Question: Why is that the last element goes downward when the browser is being re-sized? Here's my markup. It's only the last element that is going down.
'''
<div id="bct-items-container">
<div class="bct-items">
<img src="assets/images/jobs-icon.png" alt="Jobs"/>
<h1>2,118</h1>
<p>Open Jobs</p>
</div>
<div class="bct-items">
<img src="assets/images/careers-head-blue.png" alt="Careers"/>
<h1>10,300</h1>
<p>Active Job Seekers</p>
</div>
<div class="bct-items">
<img src="assets/images/employer-icon.png" alt="Employers"/>
<h1>725</h1>
<p>Prospective Employers</p>
</div>
<div class="bct-items">
<img src="assets/images/handshake2.png" alt="Handshake"/>
<h1>1,370</h1>
<p>Positions Placed</p>
</div>
</div>
</div>
'''

Here's a <URL>
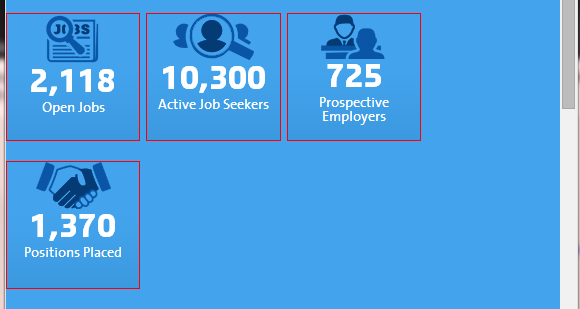
Answer: Because Borders and margins occupy space (in px) and div's widths are in percent and when you resize the window in a small width, the margins and borders (in px) are too big for those percents so the content width will be larger than container width and the last element goes downward and you have a lot of free space so other elements persist on own's places.
You can see what i say when see this JSFiddle:
jsfiddle.net/QupAV/42/
In this sample all of margins and borders are zero and you can resize window to see that all of elements persist on own's places.
If you want to handle this basic problems easily, i highly recommended you to go for something like <URL>.